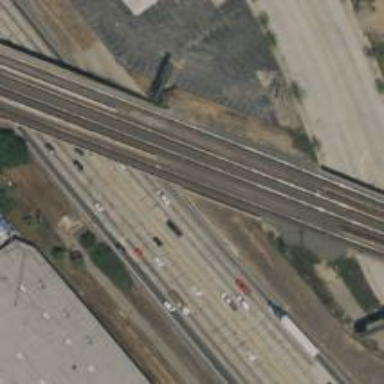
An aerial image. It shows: Railway track.